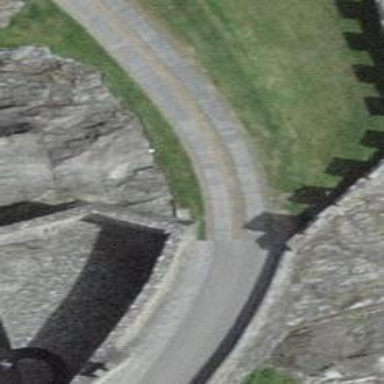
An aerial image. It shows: Historic city wall is acting as barrier.